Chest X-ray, PA view. Patient: 41 years old, sex F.
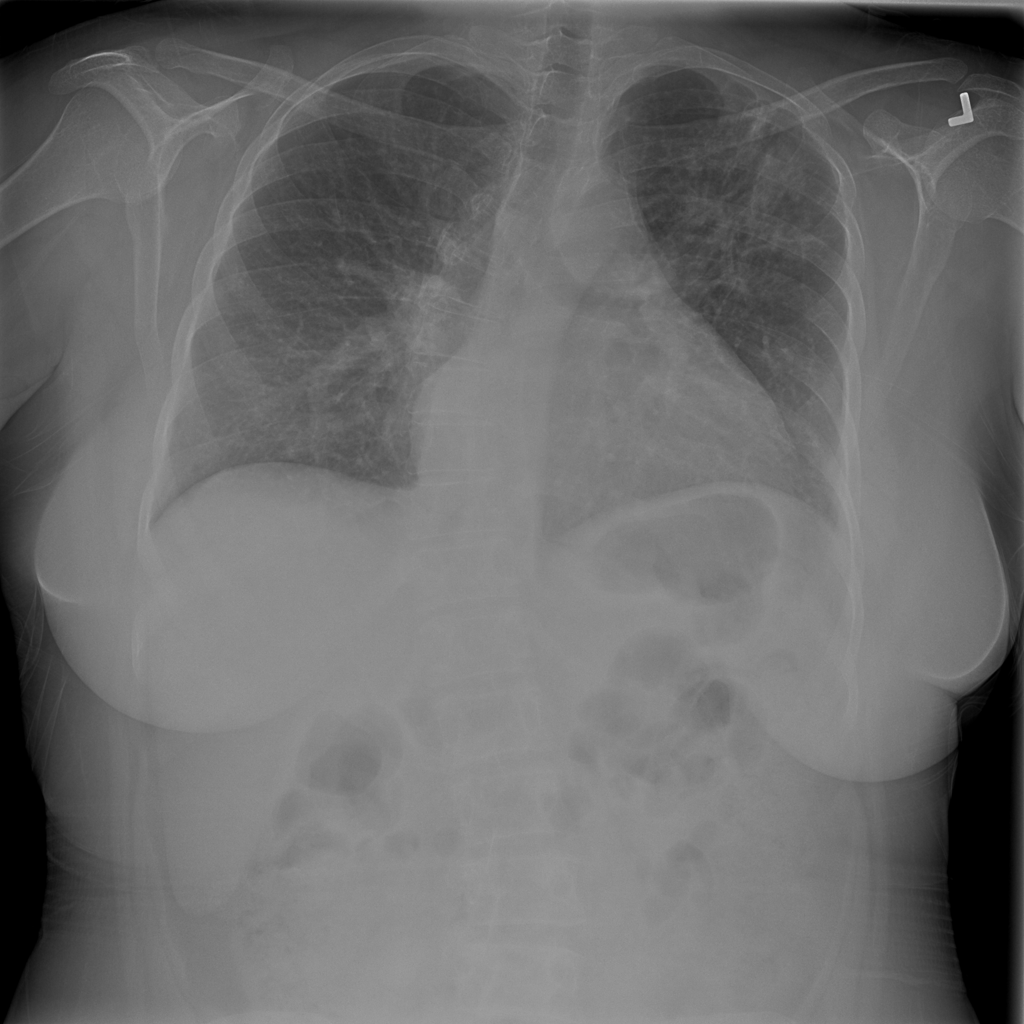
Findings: Infiltration